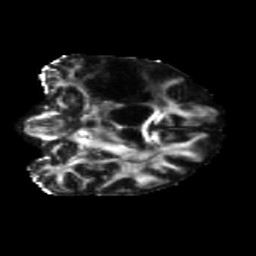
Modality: FA
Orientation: coronal
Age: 66
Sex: female
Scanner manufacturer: siemens
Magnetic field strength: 3 T
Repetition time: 5.25 s
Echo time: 0.08 s